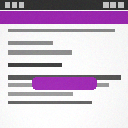
Screen state: on